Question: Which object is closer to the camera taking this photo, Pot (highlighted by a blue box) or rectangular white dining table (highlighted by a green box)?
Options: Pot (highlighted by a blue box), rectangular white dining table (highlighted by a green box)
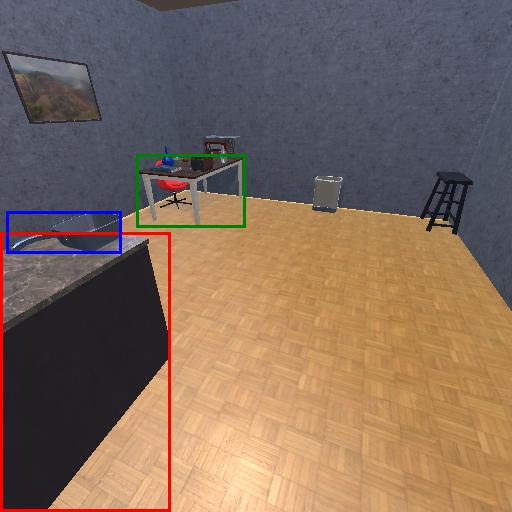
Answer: Pot (highlighted by a blue box)